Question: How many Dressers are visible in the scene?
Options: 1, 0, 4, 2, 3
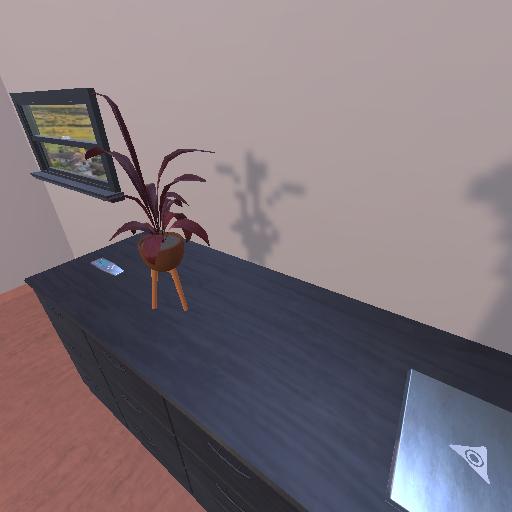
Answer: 1